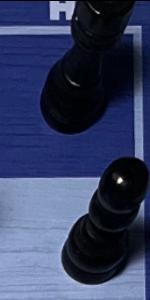
Label: Pawn_Black